Question: The program's supposed to ask the user 3 options:
1 for Encryption
2 for Decryption
3 to Exit
For Encryption first step is to ask for a plain text to be encrypted, the program gets past that.
Next step is to ask for the Encryption/Decryption code, when I put in something that's where the error comes up

Here's the full code:
'''
#include bits/stdc++.h
#include stdio.h
using namespace std;
void encrypt001();
void decrypt001();
string yes;
string inname;
string key;
string alphabets="abcdefghijklmnopqrstuvwxyz";
int size=0;
int y;
int main()
{
int useroption;
do
{
cout<<"*****ENIGMA****"<<endl;
cout<<"[1] - Encrypt"<<endl;
cout<<"[2] - Decrypt"<<endl;
cout<<"[3] - Exit"<<endl;
cout<<"Enter Choice:"<<endl;
cin>>useroption;
switch (useroption)
{
case 1:
encrypt001();
break;
case 2:
decrypt001();
break;
default:
cout<<"Exit"<<endl;
break;
}
}
while (useroption!=3);
}
void encrypt001()
{
cout<<"*****ENCRYPTION******"<<endl;
string encrypt;
string ekey;
cin.ignore();
cout<<"Enter Plain Text To Encrypt:"<<endl;
getline(cin,encrypt);
cout<<"Enter Encryption Key:"<<endl;
cin>>ekey;
int elen=encrypt.length();
int ekeylen=ekey.length();
int letterslen=alphabets.length();
int num;
int y=0;
for (int x=0; x<elen; x++)
{
for (int h=0; h<letterslen; h++)
{
if (ekey.at(y)==alphabets[h])
{
num=h;
}
}
int num1=0;
int num2=0;
string space;
space=encrypt.at(x);
if (space==" ")
{
continue;
}
for (int j=0; j<letterslen; j++)
{
if (encrypt[x]==alphabets[j])
{
num1=j;
}
}
num2=num+num1;
if (num2>25)
{
num2=num2-26;
}
string letterrep;
letterrep=alphabets.at(num2);
encrypt.replace(x, 1, letterrep);
y++;
if (y>ekeylen)
{
y=0;
}
}
cout<<"Encrypted Cipher Text:"<<encrypt<<endl;
cout<<"Save To File? (y/n)"<<endl;
cin>>yes;
if (yes=="y")
{
cout<<"Enter File Name:"<<endl;
cin>>inname;
cout<<inname<<".txt saved succcessfully."<<endl;
}
else
{
cout<<"Proceed"<<endl;
}
}
void decrypt001()
{
cout<<"*****DECRYPTION*****"<<endl;
string decrypt;
string dkey;
string output;
cin.ignore();
cout<<"Enter Cipher Text to Decrypt:"<<endl;
getline(cin, decrypt);
cout<<"Enter Decryption Key:"<<endl;
cin>>dkey;
int dlen=0;
int dkeylen=0;
for (int k=0; k<decrypt.length(); k++)
{
if (decrypt[dlen]!=' ')
{
output+=((((decrypt[dlen]-97)+26)-(dkey[dkeylen]-97))%26)+97;
dkeylen++;
dlen++;
if (dkeylen==dkey.length())
{
dkeylen=0;
}
}
else if (decrypt[dlen]==' ')
{
output+=" ";
dlen++;
}
}
cout<<"Decrypted Plain Text:"<<output<<endl;
}
'''
sorry for the first part formatting, I don't have enough reputation to post multiple links.
The decryption part works just fine.
Error is:
> terminate called std::out_of_range
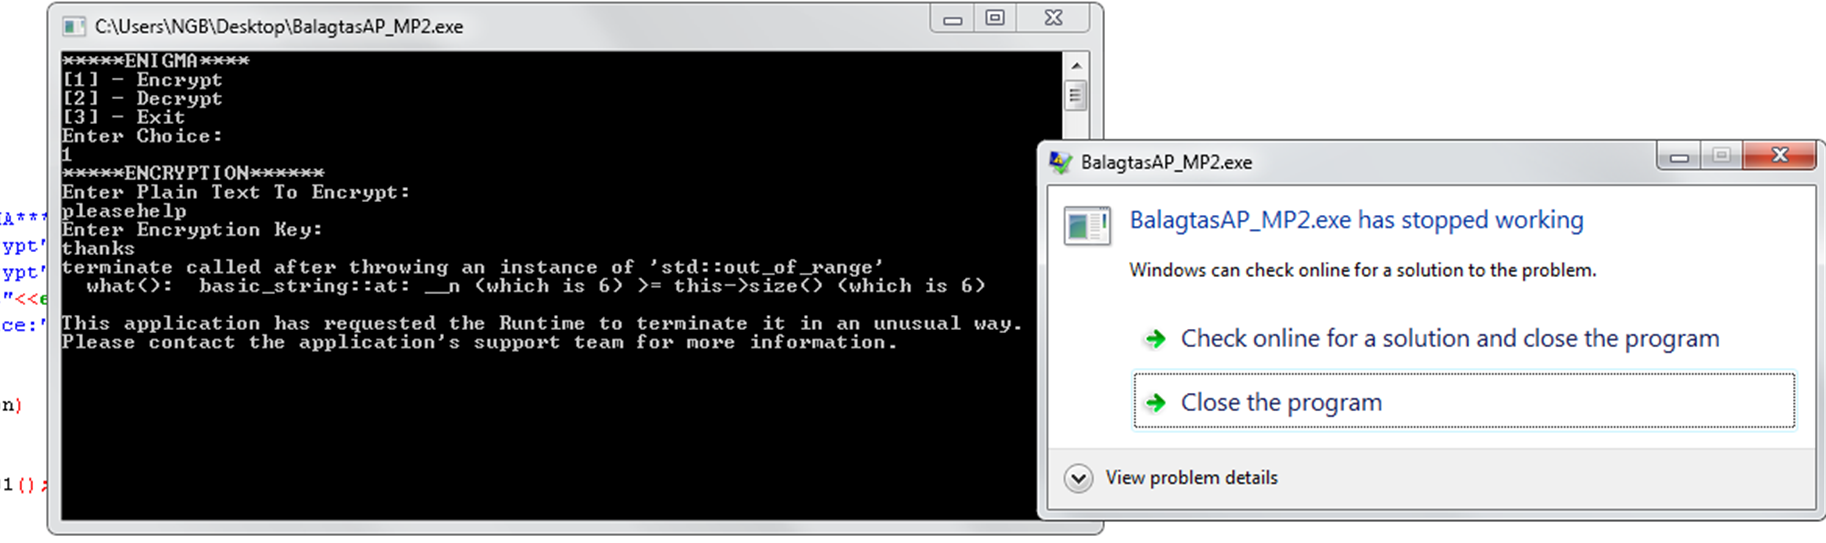
Answer: Replace :
'''
if (y>ekeylen)
{
y=0;
}
'''
by
'''
if (y>=ekeylen)
{
y=0;
}
'''